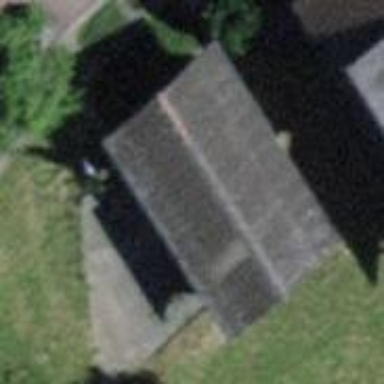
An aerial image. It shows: Barn.